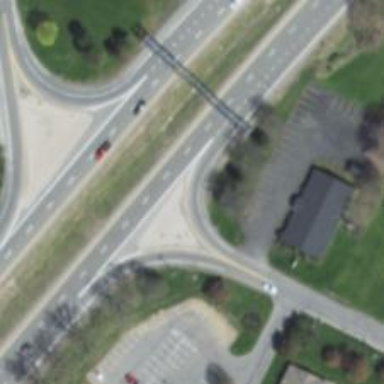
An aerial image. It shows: Trunk link highway.